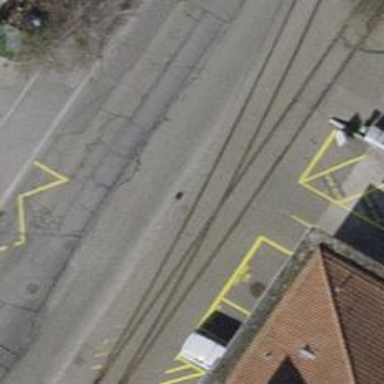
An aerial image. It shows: Railway level crossing.